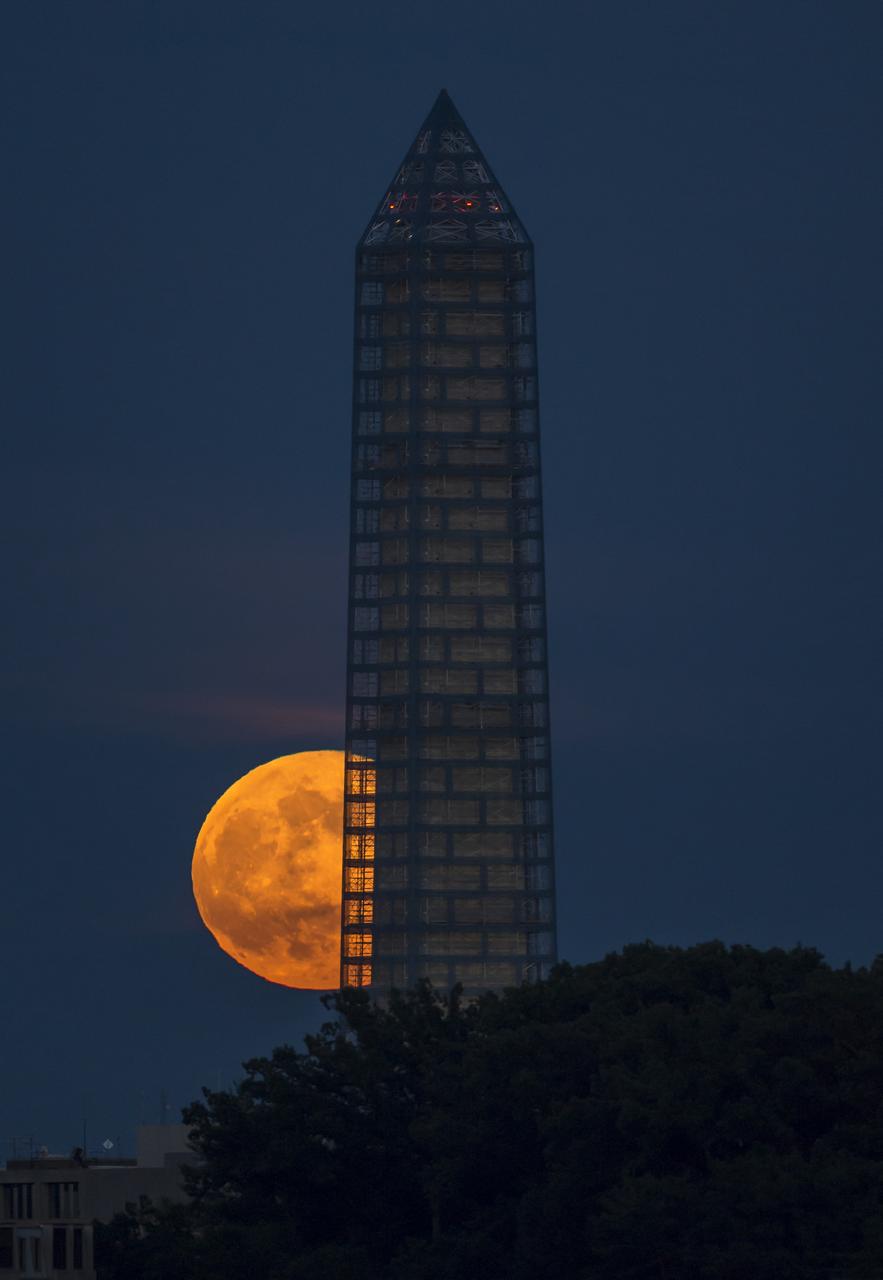
2013 Supermoon Moon, Supermoon, Super Perigee Moon, Perigee Moon, Washington Monument, Washington, DC